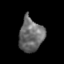
Tissue: skin
Cell type: Epithelial cells
Senescence score: 0.2339
Nuclear area (px): 796
Mean DAPI intensity: 107.448